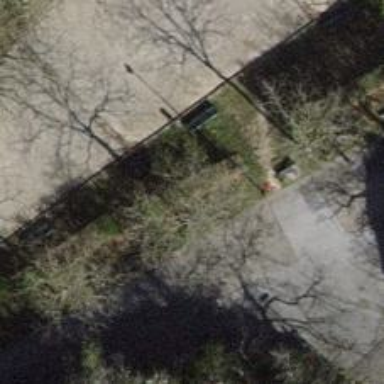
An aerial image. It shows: Urban tree adds touch of nature to the surroundings.